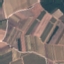
Land use / land cover: PermanentCrop